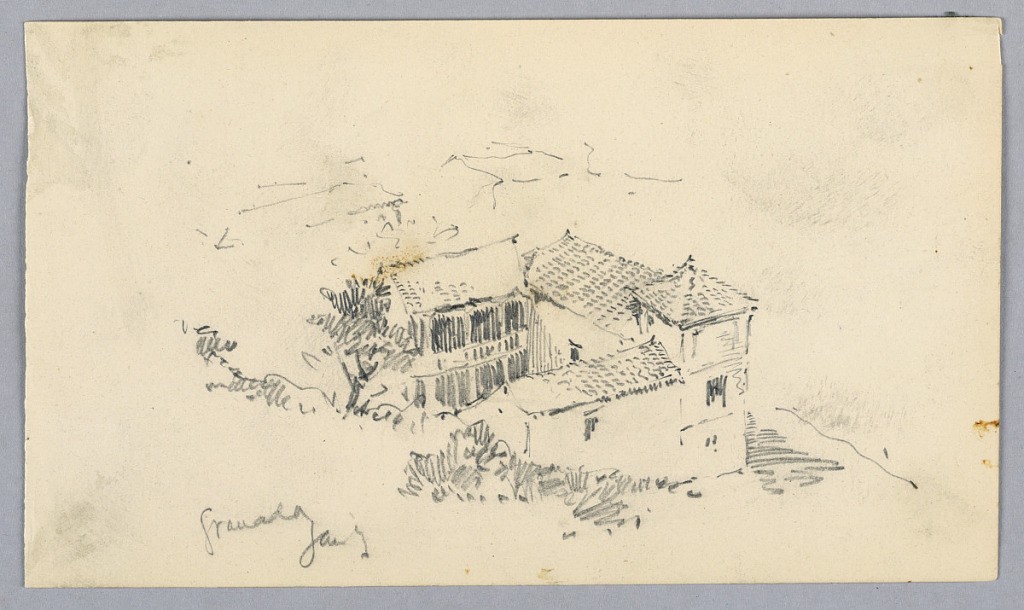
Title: Courtyard, Granada
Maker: Arnold William Brunner, American, 1857–1925
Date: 1892
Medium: Graphite on paper
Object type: Drawing
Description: Looking down on a house from a steep slope; outline of other buildings beyond, left.